Question: I am trying to transfer my website into jquery mobile and am running into an error when using:
'''
$('#information').load('getRegister.php' , function() {
$('#preloader').hide();
});
'''
This function gets called to load html code dynamicaly into the page without a refresh, but the code that appears does not match the css of code already in the website. You can see this in the screenshot below:
I am pretty stumped on why, the buttons and text fields do not take on the styling of the form already loaded into the page. The code the .load calls is this php file:
'''
<?php
require ('myConnectDB.inc.php');
// echo registration form
echo "
<p class="center"> &nbsp;</p>
<form name="input2" action="" onsubmit = " return register()" method="post" data-ajax="false">
<p class="center"> User Name:
<input type="text" name="user" id="userRegister" /></p>
<p class="center"> &nbsp;</p>
<p class="center"> Email:
<input type="text" name="user" id="emailRegister" /></p>
<p class="center"> &nbsp;</p>
<p class="center"> Password: <input type="password" name="password" id="passwordRegister1" /></p>
<p class="center"> &nbsp;</p>
<p class="center"> Re-Type Password: <input type="password" name="password" id="passwordRegister2" /></p>
<p class="center"> &nbsp;</p>
<p class="center">
<input type="submit" class=" button blue" name = "login" value="Register" />
</p>
</form>";
?>
'''
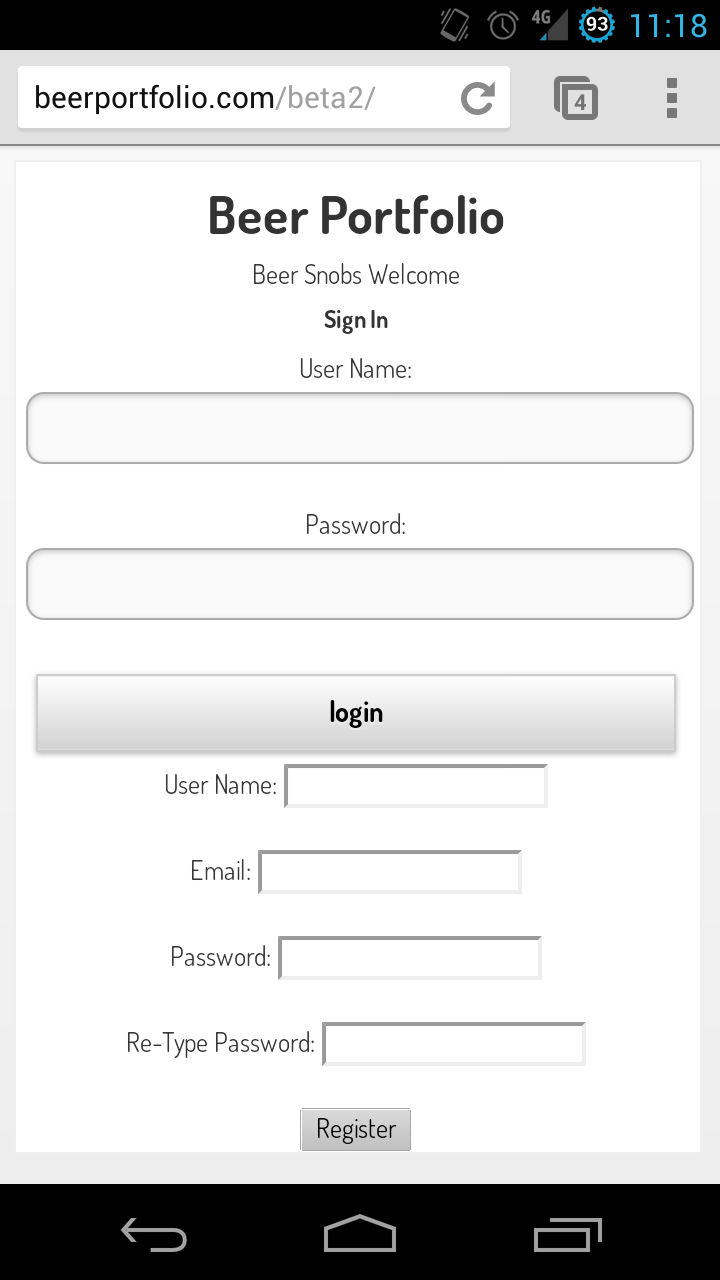
Answer: You need to trigger the 'create' event on the newly added content.
From the <URL>
> If you should generate new markup client-side or load in content via
AJAX and inject it into a page, you can trigger the create event to
handle the auto-initialization for all the plugins contained within
the new markup. This can be triggered on any element (even the page
div itself), saving you the task of manually initializing each plugin
(see below).For example, if a block of HTML markup (say a login form) was loaded
in through Ajax, trigger the create event to automatically transform
all the widgets it contains (inputsand buttons in this case) into the enhanced versions. The code for
this scenario would be:
'''
$( ...new markup that contains widgets... ).appendTo( ".ui-page" ).trigger( "create" );
'''
In your case you will probably want to something like the following
'''
$('#information').load('getRegister.php' , function() {
$('#preloader').hide();
$('#information').trigger("create");
});
'''